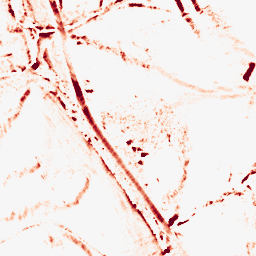
Category: morphological
Decomposition family: morphological_diamond
Decomposition parameters: operation: opening
radius: 5
Upsampling method: cubic_mitchell
Upsampling parameters: scale: 2
Upsampling scale: 2